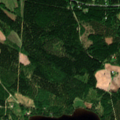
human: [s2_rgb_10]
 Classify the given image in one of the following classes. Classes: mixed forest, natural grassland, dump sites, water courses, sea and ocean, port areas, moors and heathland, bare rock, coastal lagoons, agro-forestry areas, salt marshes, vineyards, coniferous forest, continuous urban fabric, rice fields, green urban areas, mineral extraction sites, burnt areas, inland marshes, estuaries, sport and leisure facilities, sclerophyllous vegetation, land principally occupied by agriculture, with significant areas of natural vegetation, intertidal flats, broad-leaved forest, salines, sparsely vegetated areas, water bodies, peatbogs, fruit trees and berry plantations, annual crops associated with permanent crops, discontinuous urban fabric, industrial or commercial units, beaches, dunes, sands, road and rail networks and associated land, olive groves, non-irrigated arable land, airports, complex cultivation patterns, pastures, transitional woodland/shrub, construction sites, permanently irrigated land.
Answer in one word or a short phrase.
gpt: land principally occupied by agriculture, with significant areas of natural vegetation, broad-leaved forest, coniferous forest, mixed forest, water bodies